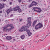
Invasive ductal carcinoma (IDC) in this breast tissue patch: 0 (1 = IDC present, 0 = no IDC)